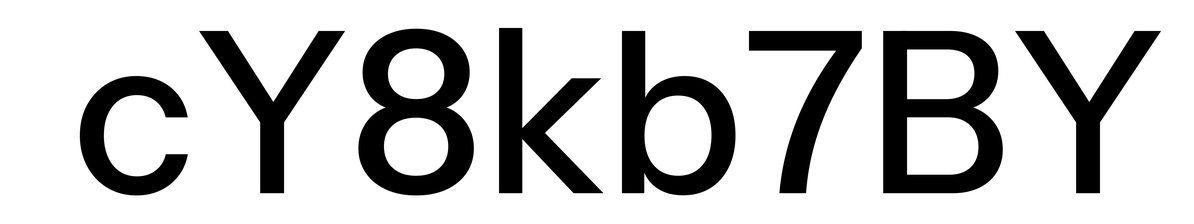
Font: InstrumentSans_Medium